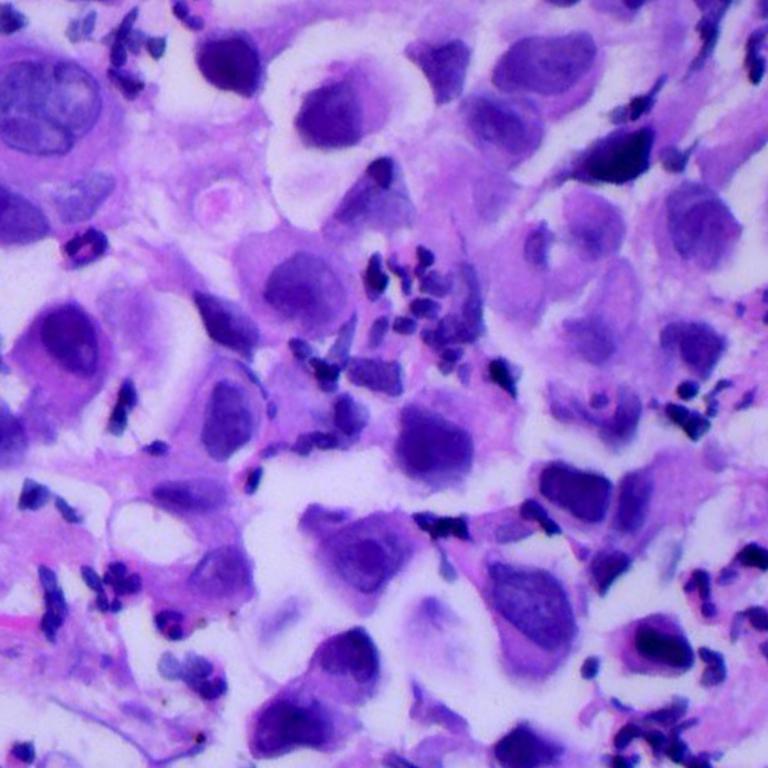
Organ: lung
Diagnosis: adenocarcinomas